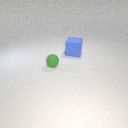
large blue rubber cube behind small green rubber sphere